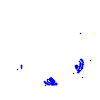
Particle: electron